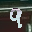
Label: 9